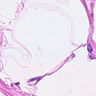
Metastatic tissue present: no